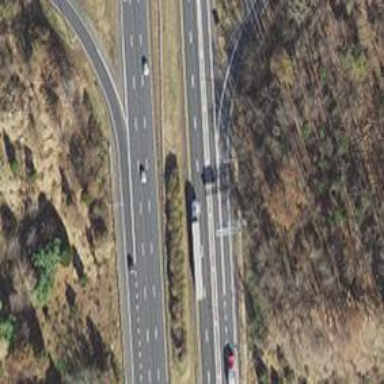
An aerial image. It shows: Motorway junction.